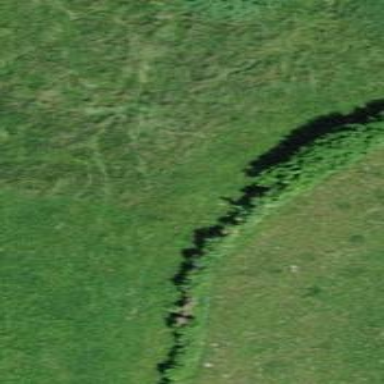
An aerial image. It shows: Hedge acting as barrier.